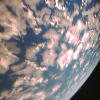
Label: cloud